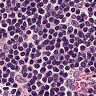
Metastatic tissue present: no